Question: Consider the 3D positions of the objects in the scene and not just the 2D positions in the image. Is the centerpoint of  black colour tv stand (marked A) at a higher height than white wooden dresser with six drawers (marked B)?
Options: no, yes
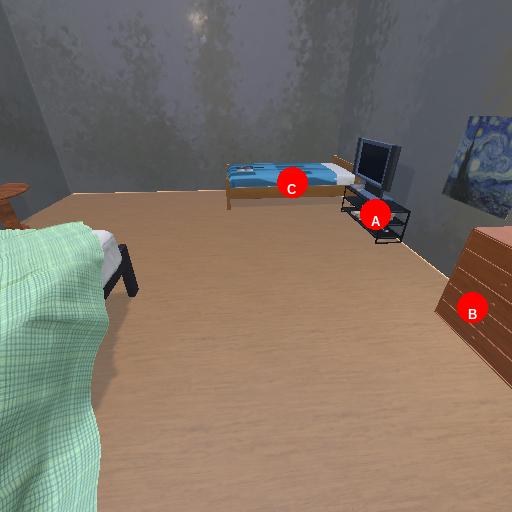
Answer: no